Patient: sex M, age 66
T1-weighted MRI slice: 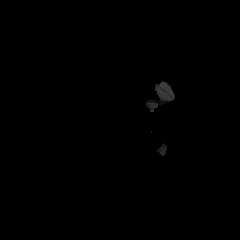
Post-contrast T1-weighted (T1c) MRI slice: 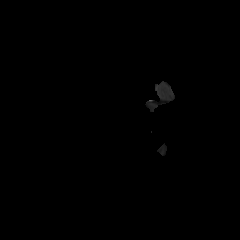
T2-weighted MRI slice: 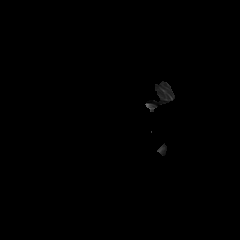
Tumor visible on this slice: no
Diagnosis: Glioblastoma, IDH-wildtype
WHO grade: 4